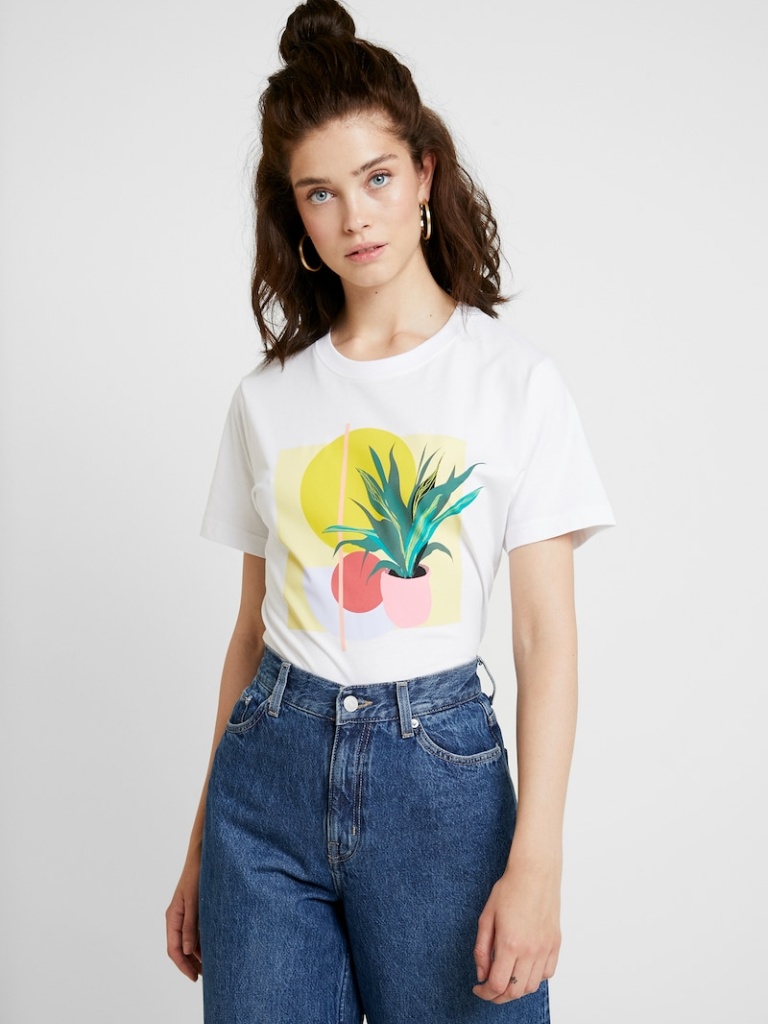
cotton relaxed short sleeve hip length Fully Tucked in crew t-shirt